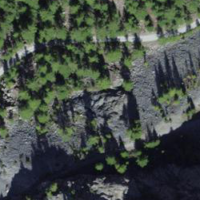
EUNIS habitat code: 48
Species observed at this site:
Dryas octopetala
Chamaenerion fleischeri